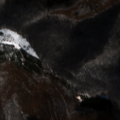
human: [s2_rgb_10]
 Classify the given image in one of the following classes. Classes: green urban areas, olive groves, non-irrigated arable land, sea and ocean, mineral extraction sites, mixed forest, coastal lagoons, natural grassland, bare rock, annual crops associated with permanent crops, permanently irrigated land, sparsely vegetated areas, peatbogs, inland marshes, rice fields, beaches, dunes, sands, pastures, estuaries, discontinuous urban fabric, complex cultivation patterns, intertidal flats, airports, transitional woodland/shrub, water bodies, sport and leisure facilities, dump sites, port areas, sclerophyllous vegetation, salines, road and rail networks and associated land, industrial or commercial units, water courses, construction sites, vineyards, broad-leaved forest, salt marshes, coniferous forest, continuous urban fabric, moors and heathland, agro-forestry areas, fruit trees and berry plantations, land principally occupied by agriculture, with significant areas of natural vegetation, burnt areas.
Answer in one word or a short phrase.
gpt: broad-leaved forest, mixed forest